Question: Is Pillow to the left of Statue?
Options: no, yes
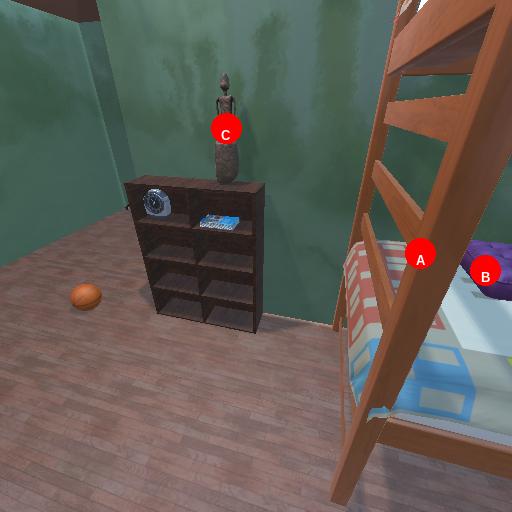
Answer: no